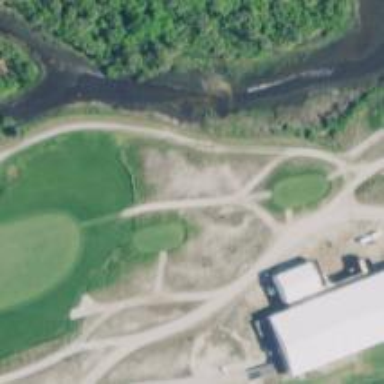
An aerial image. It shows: Pathway for golfing.